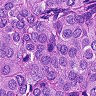
Metastatic tissue present: yes